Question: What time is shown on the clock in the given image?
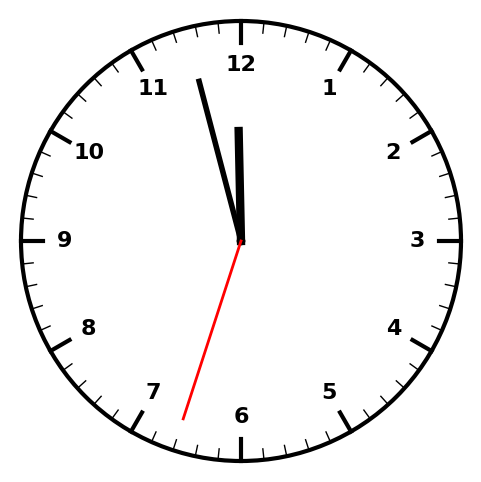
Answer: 11:57:33